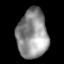
Tissue: lung
Cell type: Epithelial cells
Senescence score: 0.2026
Nuclear area (px): 1466
Mean DAPI intensity: 143.6